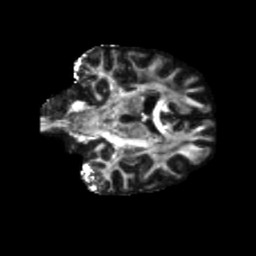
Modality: FA
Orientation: coronal
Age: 70
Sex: male
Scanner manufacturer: siemens
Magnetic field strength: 3 T
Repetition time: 5.25 s
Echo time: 0.08 s